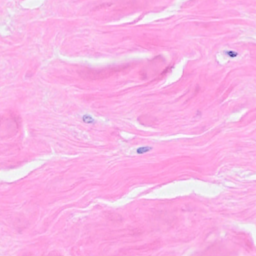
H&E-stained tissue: Breast